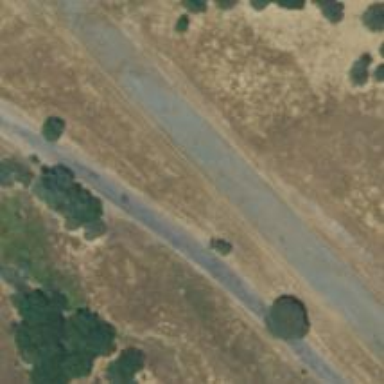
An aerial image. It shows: Unclassified road.